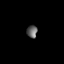
Tissue: prostate
Cell type: Epithelial cells
Senescence score: 0.3421
Nuclear area (px): 127
Mean DAPI intensity: 100.638